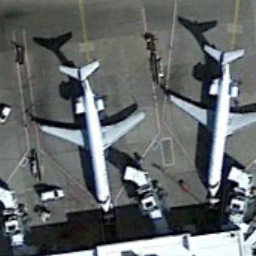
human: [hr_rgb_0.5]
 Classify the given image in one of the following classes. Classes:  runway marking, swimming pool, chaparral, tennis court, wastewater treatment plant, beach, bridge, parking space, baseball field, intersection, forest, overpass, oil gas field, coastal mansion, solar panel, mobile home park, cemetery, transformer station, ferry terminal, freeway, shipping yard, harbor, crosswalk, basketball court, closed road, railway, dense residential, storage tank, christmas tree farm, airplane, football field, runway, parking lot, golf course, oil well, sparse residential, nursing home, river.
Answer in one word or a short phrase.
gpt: airplane